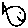
Label: fish